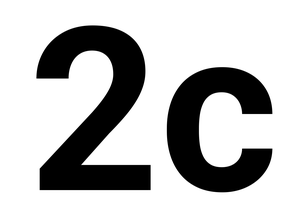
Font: Roboto_Bold